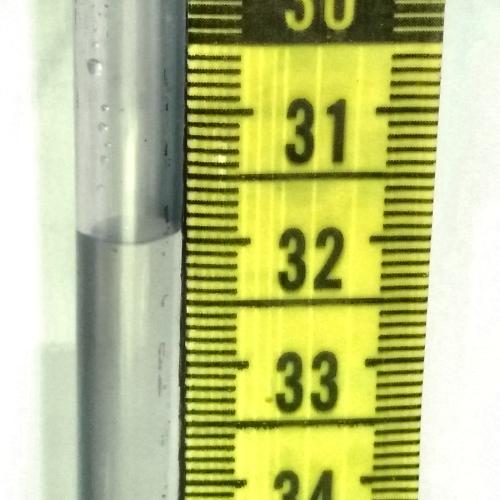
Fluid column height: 32.0 cm